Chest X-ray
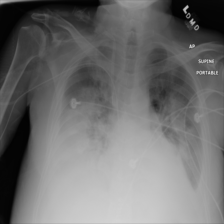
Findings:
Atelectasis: negative
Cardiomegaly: negative
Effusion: positive
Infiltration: negative
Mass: negative
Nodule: negative
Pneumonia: negative
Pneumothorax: negative
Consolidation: negative
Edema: positive
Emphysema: negative
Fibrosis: negative
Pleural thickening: negative
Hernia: negative